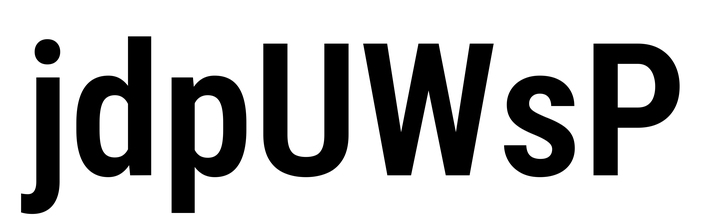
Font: Roboto_Condensed_SemiBold